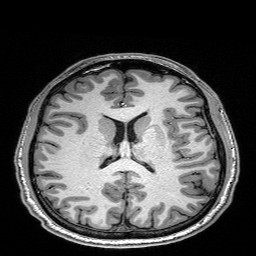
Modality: T1w
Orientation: coronal